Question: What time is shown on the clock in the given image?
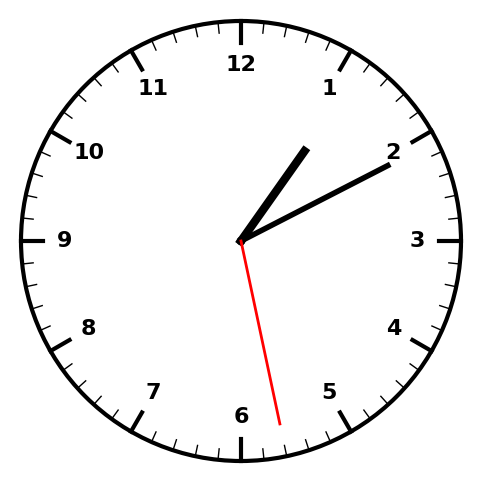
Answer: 01:10:28